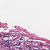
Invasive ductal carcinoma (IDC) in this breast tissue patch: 1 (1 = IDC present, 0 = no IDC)